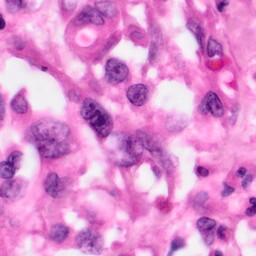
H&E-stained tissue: Pancreatic